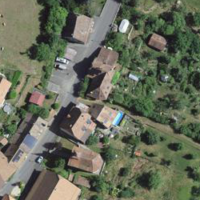
EUNIS habitat code: 54
Species observed at this site:
Euphorbia lathyris
Grus grus